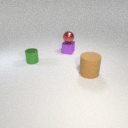
small green metal cylinder to the left of small purple metal cube